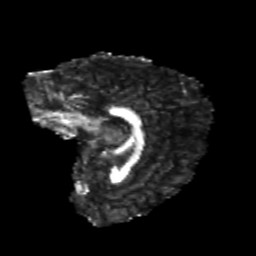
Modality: FA
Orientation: sagittal
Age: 22
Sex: female
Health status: healthy
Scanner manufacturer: philips
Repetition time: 7.389 s
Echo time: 0.08599 s